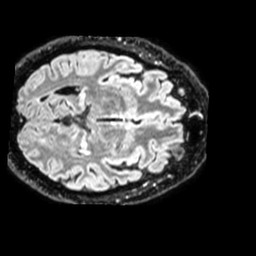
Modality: FLAIR
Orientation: axial
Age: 62
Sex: male
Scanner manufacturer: philips
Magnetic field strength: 1.5 T
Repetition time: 4.8 s
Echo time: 0.3625 s